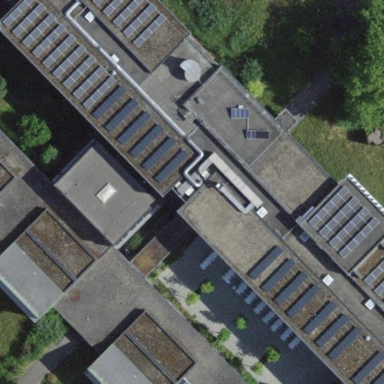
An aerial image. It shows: College building.